Question: Here is how my structure is setup:
I have many Services (DocType) which hold children Documents (DocType).
The Document DocType can have other Document elements as its children.
This way, it's possible for editors to create that kind of tree:
Service > Document> Document >Document > Document

There's no limits to the amount of levels this can go on for.
I'm trying to find a way to loop recursively through each Document and their descendants, but they need to be nested within eachother. This is where I'm having trouble.
I can't seem to find a simple way to loop recursively through each levels per children to generate the content.
Here is what I have so far:
'''
@{ var selection = Model.Children.Where("Visible");
if (selection.Any()) {
<ul>
@foreach (var item in selection) {
<li>
<div class="ServiceDocCenterDocumentation">
<h4><a href="#" id="Documentation_@item.Id" class="DocCenterDocumentationTitle">@item.Name</a></h4>
<div class="DocCenterDocumentationDescription">@item.GetPropertyValue("bodyText")</div>
</div>
<div>
@foreach (var children in item.Descendants()){
@* This is the part I'm struggling with for the last few days *@
var actualChildren = children;
<h5><a href="#" id="Documentation_@children.Id" class="DocCenterDocumentationTitle">@children.Name</a></h5>
<div class="DocCenterDocumentationDescription">@children.GetPropertyValue("bodyText")</div>
}
</div>
</li>
}
</ul>
}
}
'''
Here's what I would like to achieve (recursively, not manually):
'''
<div class="myService">
<div class="Documents">
<div class="Document_@elem.Id">
@elem.bodyText
foreach (var child in elem.Children){
<div class="Document_@child.Id">
@child.bodyText
foreach (var grandchild in child.Children){
@* It goes on and on for the amount of levels available *@
}
</div>
}
</div>
</div>
</div>
'''
I'm still not very fluent in Razor, and I'm wondering if there's a way of achieving what I would like to achieve.
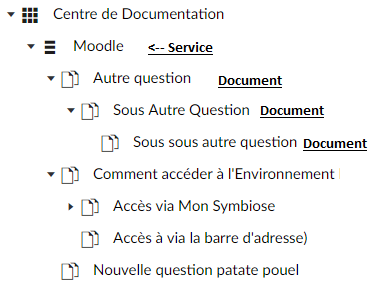
Answer: You should use Razor helpers to create your recursive function.
Apart of that, you shouldn't use Descendants in each children as it would return every node below this one. You just need its children, then the children of each children and so forth. So you will pass each children list to the function to display it.
'''
@{ var selection = Model.Children.Where("Visible");
if (selection.Any()) {
<section class="DocCenter">
@foreach (var item in selection) {
<section class="Service">
<div class="ServiceDocCenterDocumentation">
<h1><a href="#" id="Documentation_@item.Id" class="DocCenterDocumentationTitle">@item.Name</a></h1>
<div class="DocCenterDocumentationDescription">@item.GetPropertyValue("bodyText")</div>
</div>
@DisplayChildren(item.Children().Where("Visible"))
</section>
}
</section>
}
}
@helper DisplayChildren(IEnumerable<IPublishedContent> children){
if(children.Any()){
<section class="children">
foreach(var child in children){
<section class="Document_@child.Id">
<div class="DocumentDetails">
<h1><a href="#" id="Documentation_@children.Id" class="DocCenterDocumentationTitle">@children.Name</a></h1>
<div class="DocCenterDocumentationDescription">@children.GetPropertyValue("bodyText")</div>
</div>
//Recursive call here
@DisplayChildren(child.Children().Where("Visible"))
</section>
}
</section>
}
}
'''
On the other hand, although is not related to the recursive question, I would use the '<section>' element to separate parents and children, that way you can also use h1 for all the headings as they are created in a section hierarchy:
<URL>